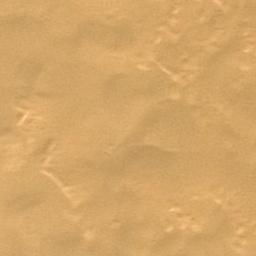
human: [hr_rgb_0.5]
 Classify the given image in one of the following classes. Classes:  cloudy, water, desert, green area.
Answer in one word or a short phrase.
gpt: desert